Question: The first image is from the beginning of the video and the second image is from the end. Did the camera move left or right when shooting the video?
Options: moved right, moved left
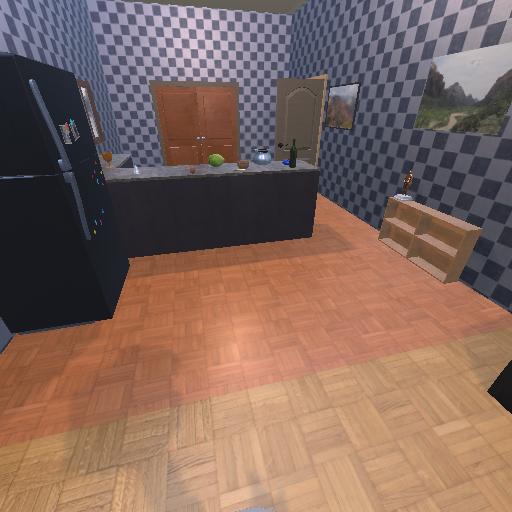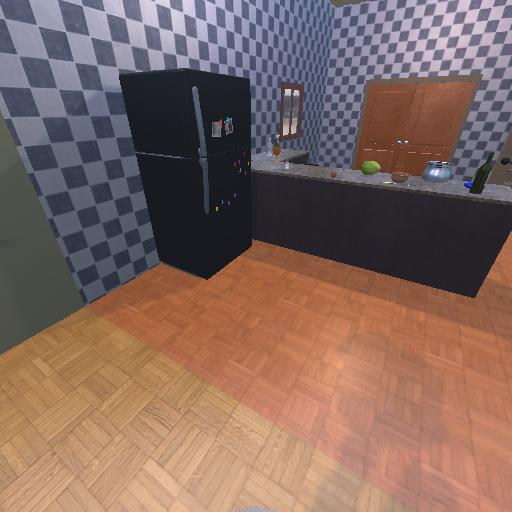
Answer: moved right